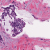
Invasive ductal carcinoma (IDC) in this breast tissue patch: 1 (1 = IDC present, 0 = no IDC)